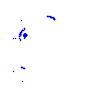
Particle: proton